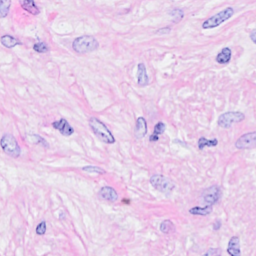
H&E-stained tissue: Breast